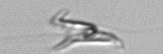
Label: Chrysochromulina_lanceolata